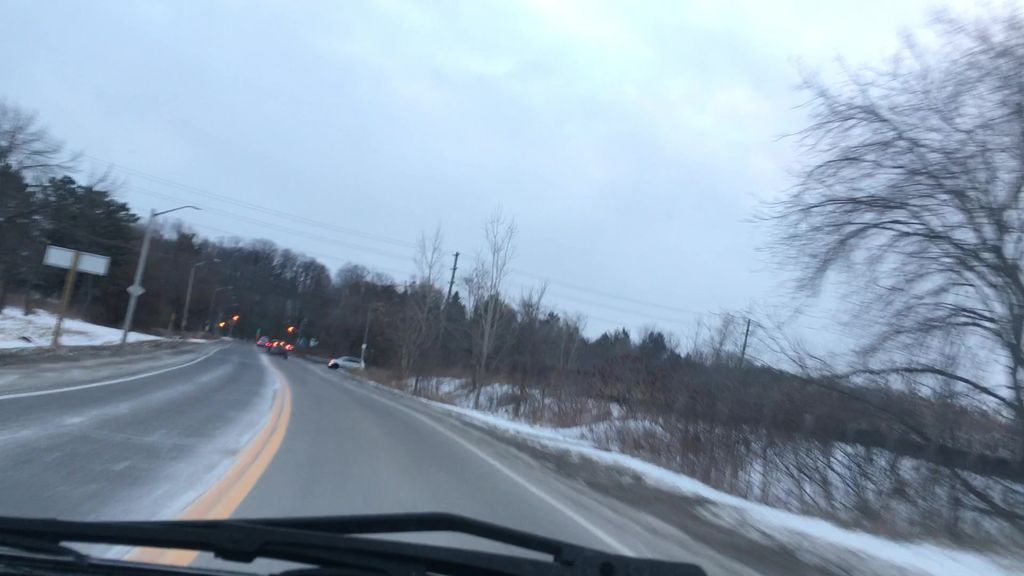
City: hamilton